Question: I would add an image to an excel file created using the library jxl:
<URL>
I try adding 2 images with this code:
'''
InputStream stream = ClassLoader.getSystemResourceAsStream("images/logo1.png");
byte abyte0[] = new byte[stream.available()];
stream.read(abyte0);
wsheet.addImage(new WritableImage(1, 1, 8, 6, abyte0));
InputStream stream2 = ClassLoader.getSystemResourceAsStream("images/logo2.png");
byte abyte2[] = new byte[stream2.available()];
stream2.read(abyte2);
wsheet.addImage(new WritableImage(1, 11, 5, 34, abyte2));
'''
But the result is not correct. The first image is correctly added, but the second one no.
This is a screenshot of that:

The image printed is all black!
How can i fix this?
Thank you.
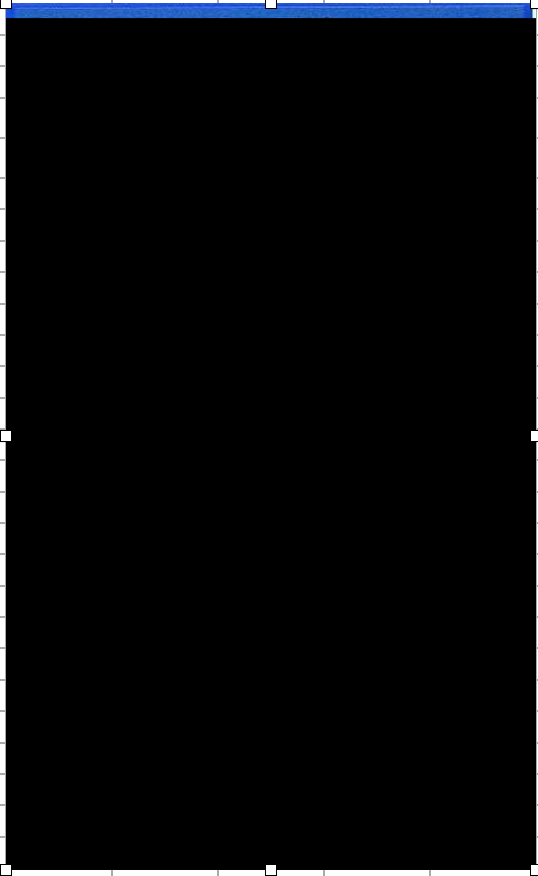
Answer: You actually have 2 problems.
First, InputStream.available() gives an estimate of the number of bytes that can be read in the call to read(), not the full size of the stream.
Second, read(byte[]) isn't guaranteed to read the number of bytes returned by available(). Rather, it returns the number of bytes read, or -1 when the end of the stream is reached.
For the proper way to do this, see <URL>